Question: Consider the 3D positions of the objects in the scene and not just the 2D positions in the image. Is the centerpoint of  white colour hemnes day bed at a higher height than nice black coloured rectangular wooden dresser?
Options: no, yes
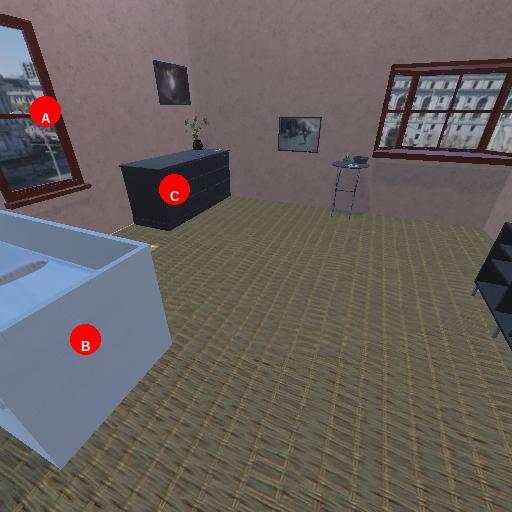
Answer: no